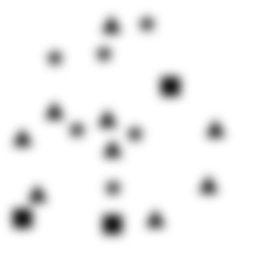
Squares: 3
Triangles: 9
Stars: 6
Total shapes: 18